Interaction volume radius: 5 \u00c5
Interaction volume height: 20 \u00c5
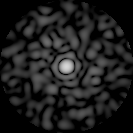
Disorder parameter: 0.8008